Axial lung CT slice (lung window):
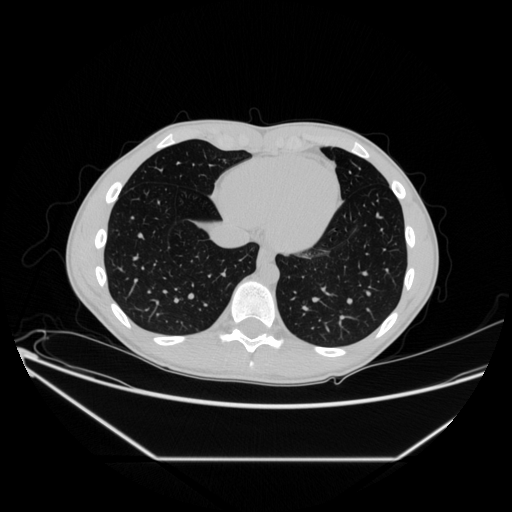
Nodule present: no